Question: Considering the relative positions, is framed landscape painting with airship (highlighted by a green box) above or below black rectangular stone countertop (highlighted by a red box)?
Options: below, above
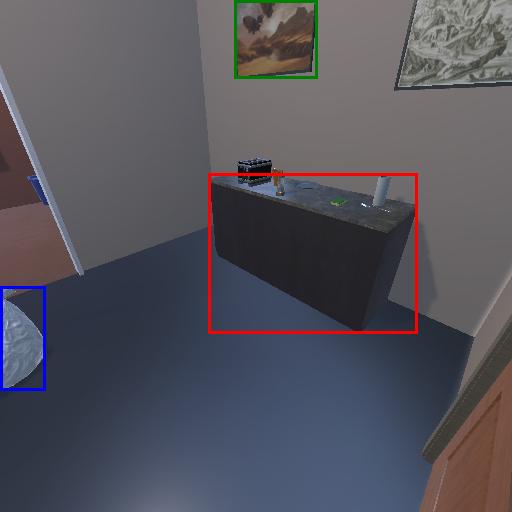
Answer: below